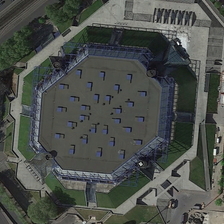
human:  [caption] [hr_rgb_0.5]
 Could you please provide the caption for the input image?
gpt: some green trees are around a polygonal center building .

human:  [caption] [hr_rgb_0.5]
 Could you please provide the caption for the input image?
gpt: some green trees are around a polygonal center building .

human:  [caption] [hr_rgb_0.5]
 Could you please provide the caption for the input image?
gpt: some green trees are around a polygonal center building .

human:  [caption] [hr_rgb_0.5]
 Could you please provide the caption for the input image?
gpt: some green trees are around a polygonal center building .

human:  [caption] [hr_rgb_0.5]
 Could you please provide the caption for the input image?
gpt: some green trees are around a polygonal center building .